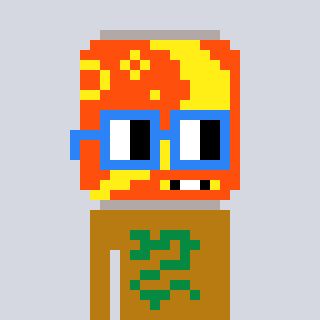
a pixel art character with square blue glasses, a pop-shaped head and a gold-colored body on a cool background